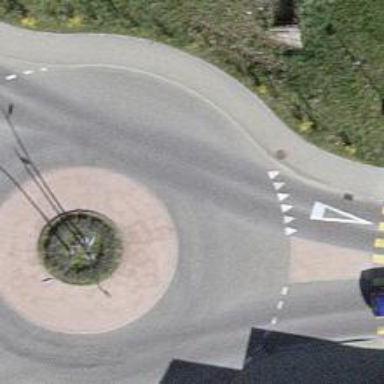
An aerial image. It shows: Secondary road leading to roundabout.